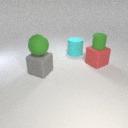
large green rubber sphere in front of small green rubber cylinder